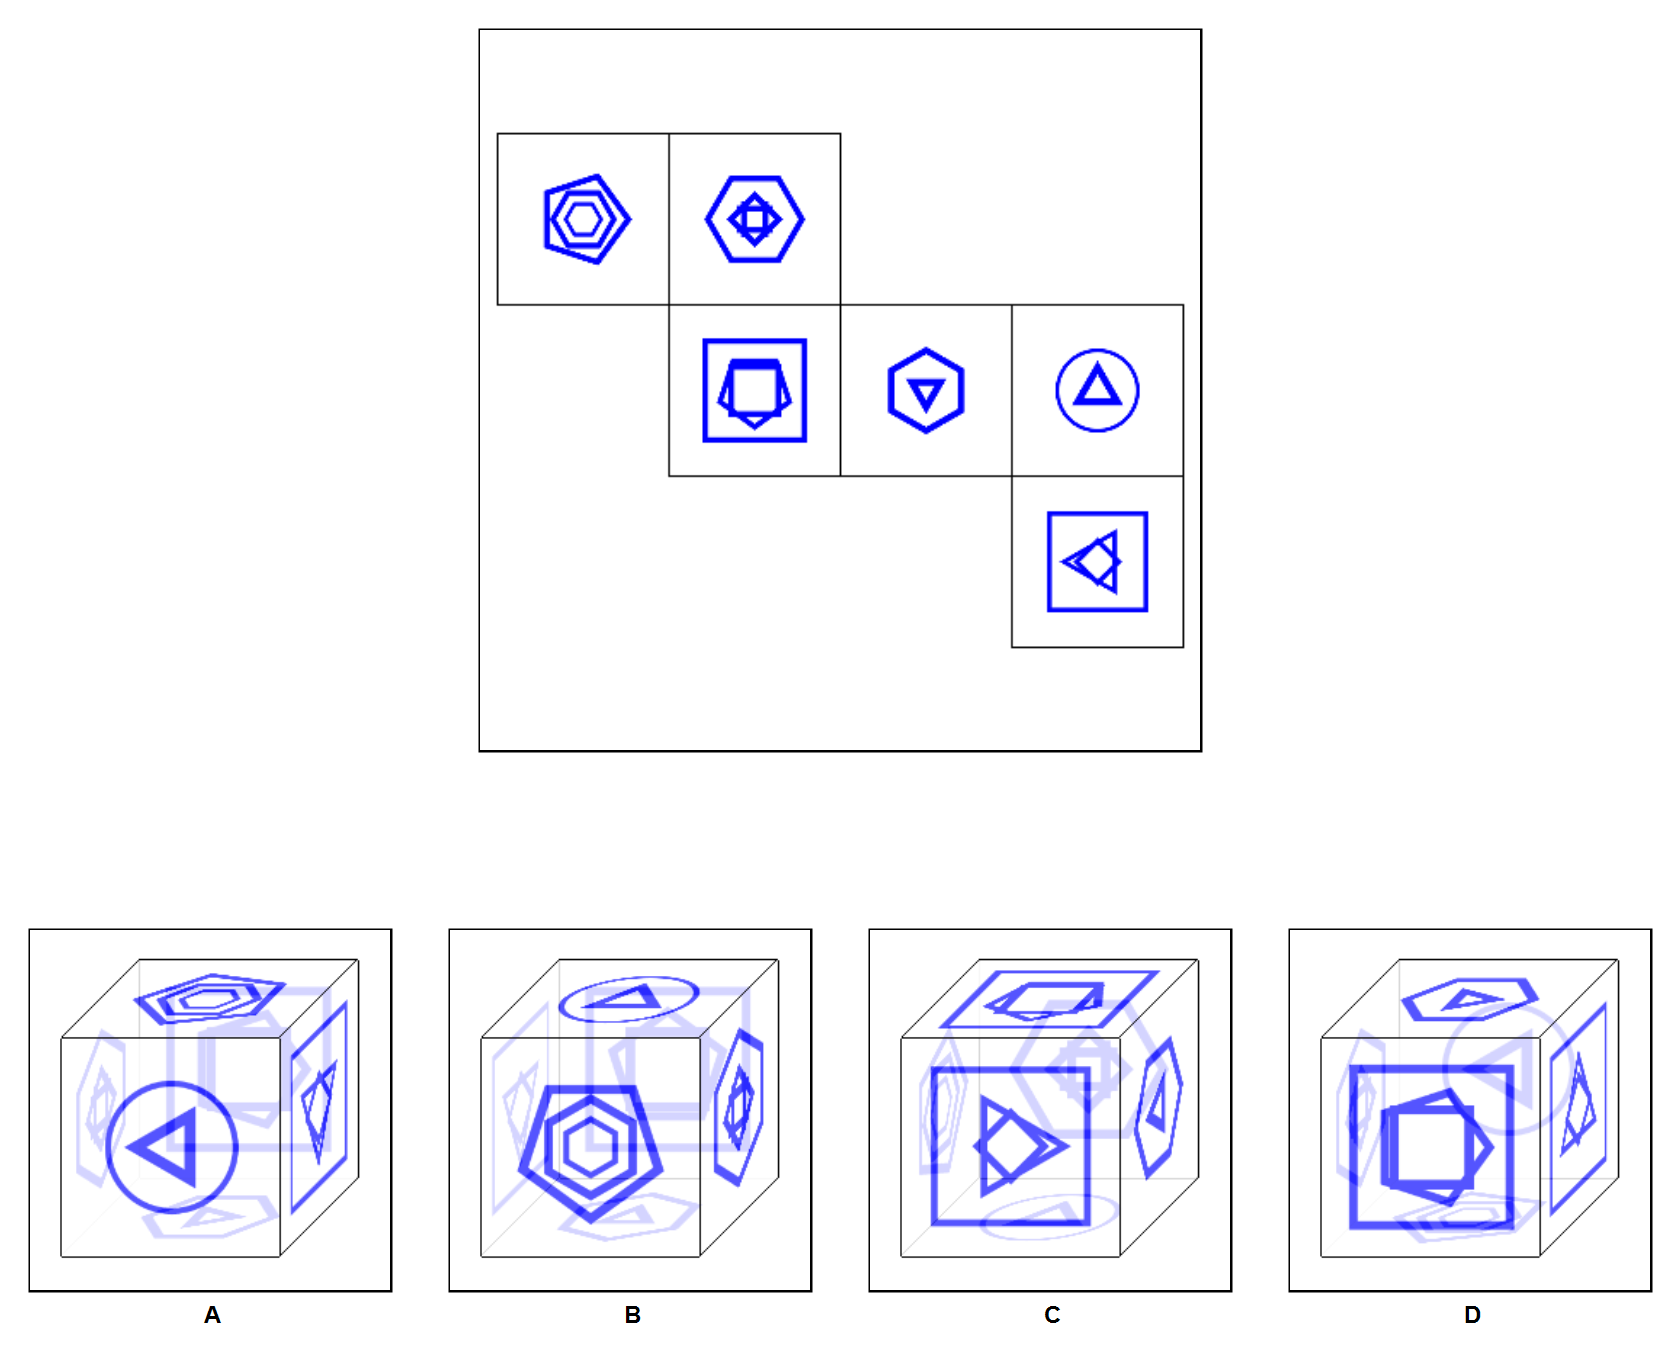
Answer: B